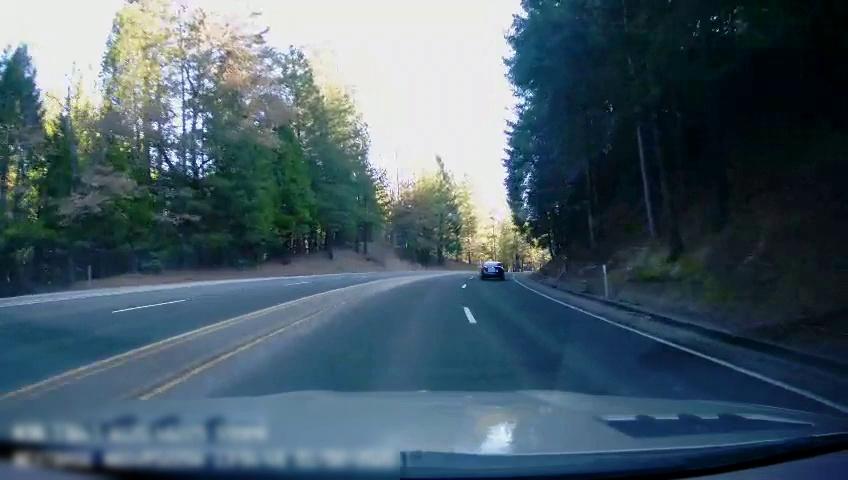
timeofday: Day
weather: Sunny
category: Drivable Space
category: Vehicles | Car
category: Lanes | Opposite Lane
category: Lanes | Alternate Lane
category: Lanes | Current Lane
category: Lanes | Opposite Lane
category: Lanes | Current Lane
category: Lanes | Alternate Lane
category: Lanes | Opposite Lane
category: Lanes | Opposite Lane